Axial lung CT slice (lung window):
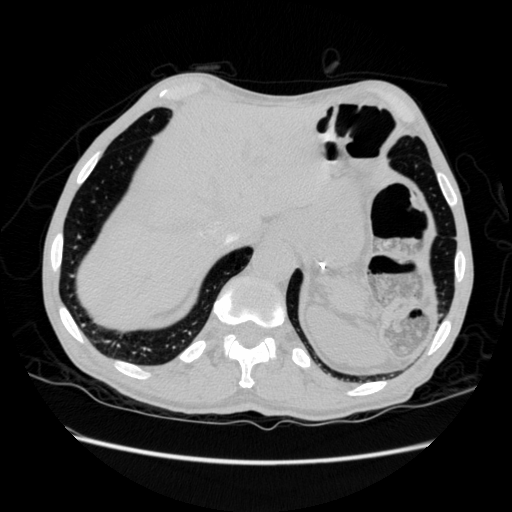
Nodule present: no